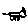
Label: cat